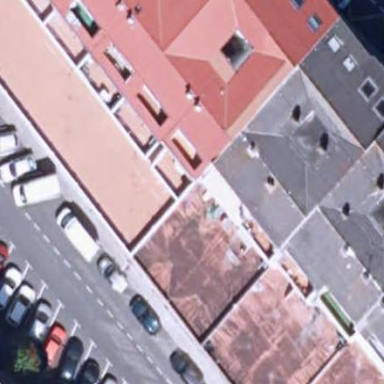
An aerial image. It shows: Image showing building with apartments.